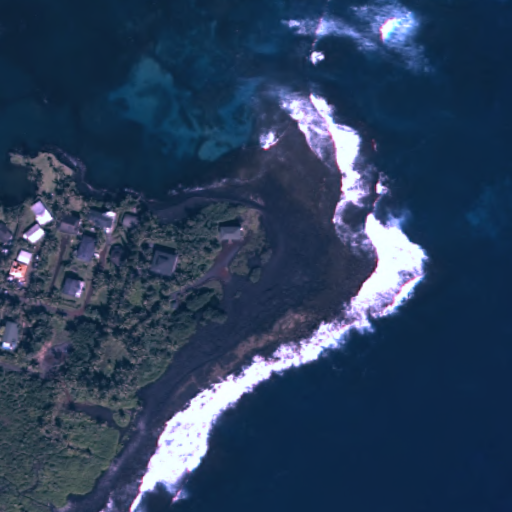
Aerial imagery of cape in Hawaii named Kapoho Point containing only unknown